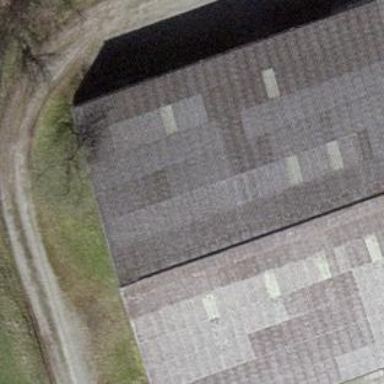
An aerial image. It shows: Gabled roof on farm auxiliary building.